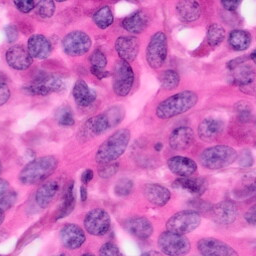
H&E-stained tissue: Pancreatic